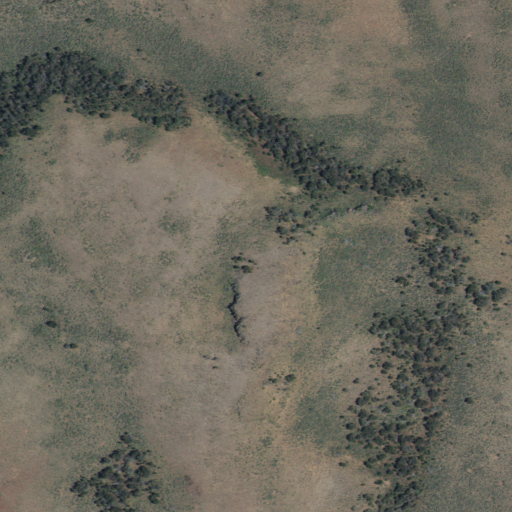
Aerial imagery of mountain in Idaho named Ant Hill containing shrub, evergreen forest, and grassland